Question: I have a 'QTableWidget', 'QTextEdit', and cancel & okay buttons.
I want these widgets to stay in the same position relative to each other, and the 'QTableWidget' to expand if the dialog window is expanded or size changed...
How can I do that?
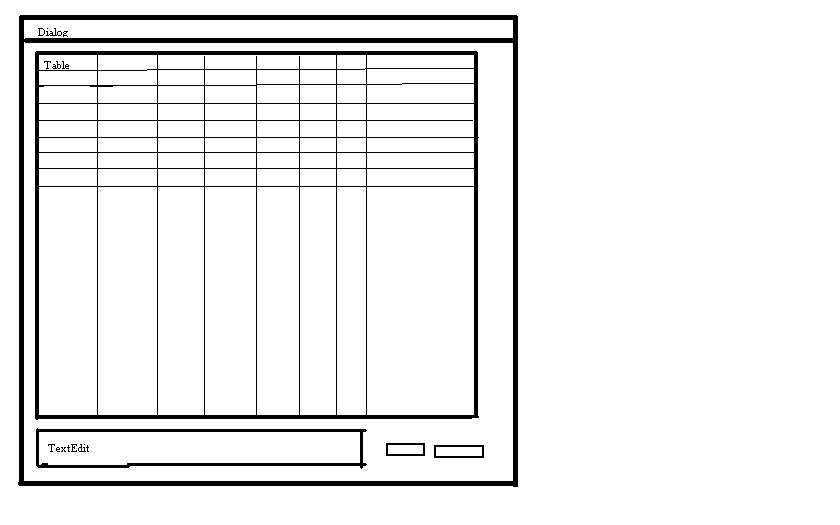
Answer: You need to look into <URL> - using layouts will handle automatically resizing your objects based on the size of their parent.
A combination of using <URL> will allow you to acheive the behaviour you refer to where only certain objects expand to fill available space, while others remain a constant size.

Aside from dragging and dropping objects into the form, to achieve this solution I have:
- 'sizePolicy''textEdit''Fixed'- 'textEdit''minimumSize''sizePolicy'- 'layoutStretch''centralWidget''1,0''horizontalLayout''tableWidget'